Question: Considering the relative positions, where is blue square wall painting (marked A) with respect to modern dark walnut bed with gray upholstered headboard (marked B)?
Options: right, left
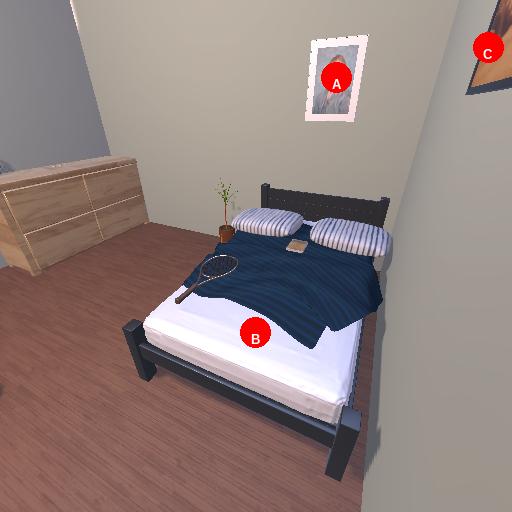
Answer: right